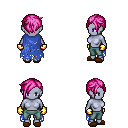
a pixel art fantasy rpg character, female body template, dark elf, purple skin, blue tattered cape, teal pants, pink pixie cut hairstyle, gold gloves, brown slippers, four views (front, back, left, right), 2x2 character sprite sheet, small pixel art, hard edges, no anti-aliasing